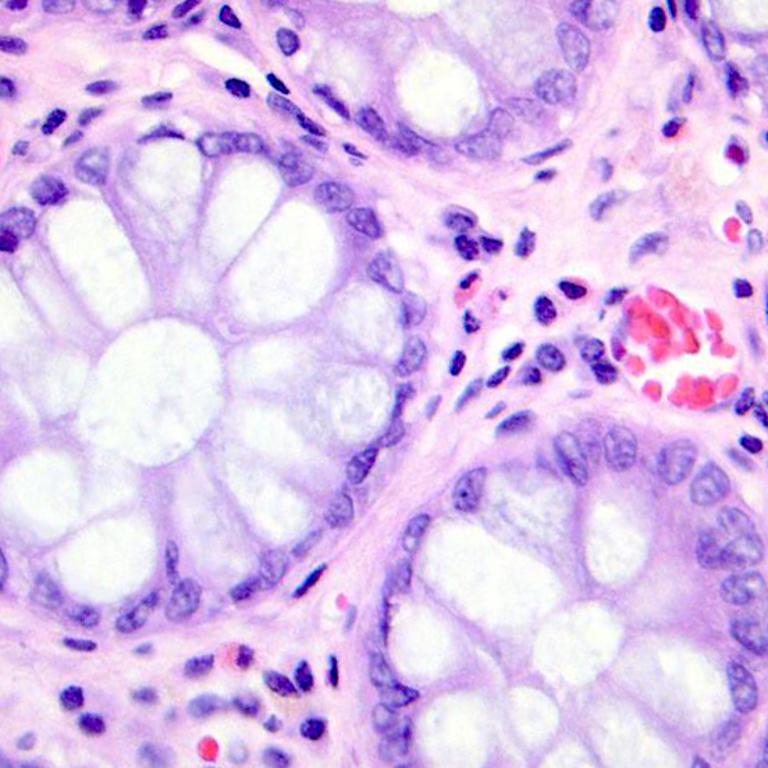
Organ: colon
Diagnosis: benign